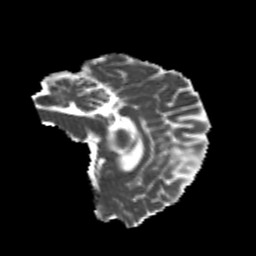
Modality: MD
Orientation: sagittal
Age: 22
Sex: female
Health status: healthy
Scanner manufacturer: philips
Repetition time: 7.39 s
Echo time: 0.08599 s